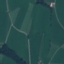
Land use / land cover class: Pasture